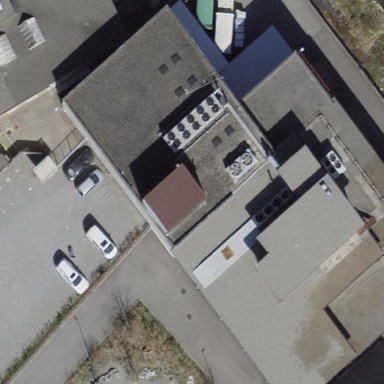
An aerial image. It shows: Industrial building.